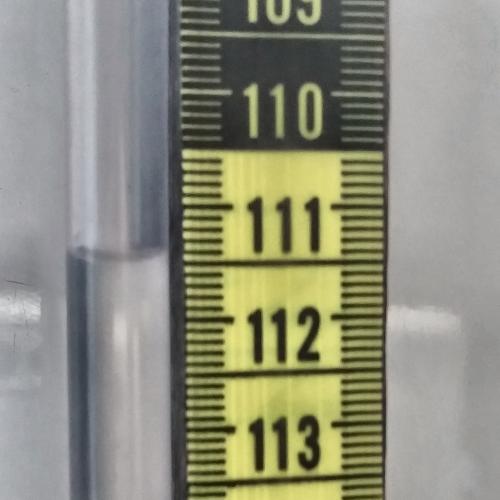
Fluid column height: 111.4 cm